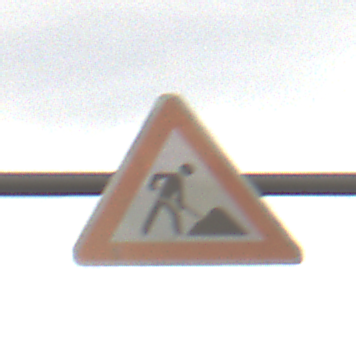
Verkehrszeichen: Arbeitsstelle
Umgebung: Outdoor, Urban
Tageszeit: SunriseSunset
Wetter: PartlyCloudy
Licht: Natural
Jahreszeit: NotSpecified
Kontrast: LowContrast